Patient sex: M
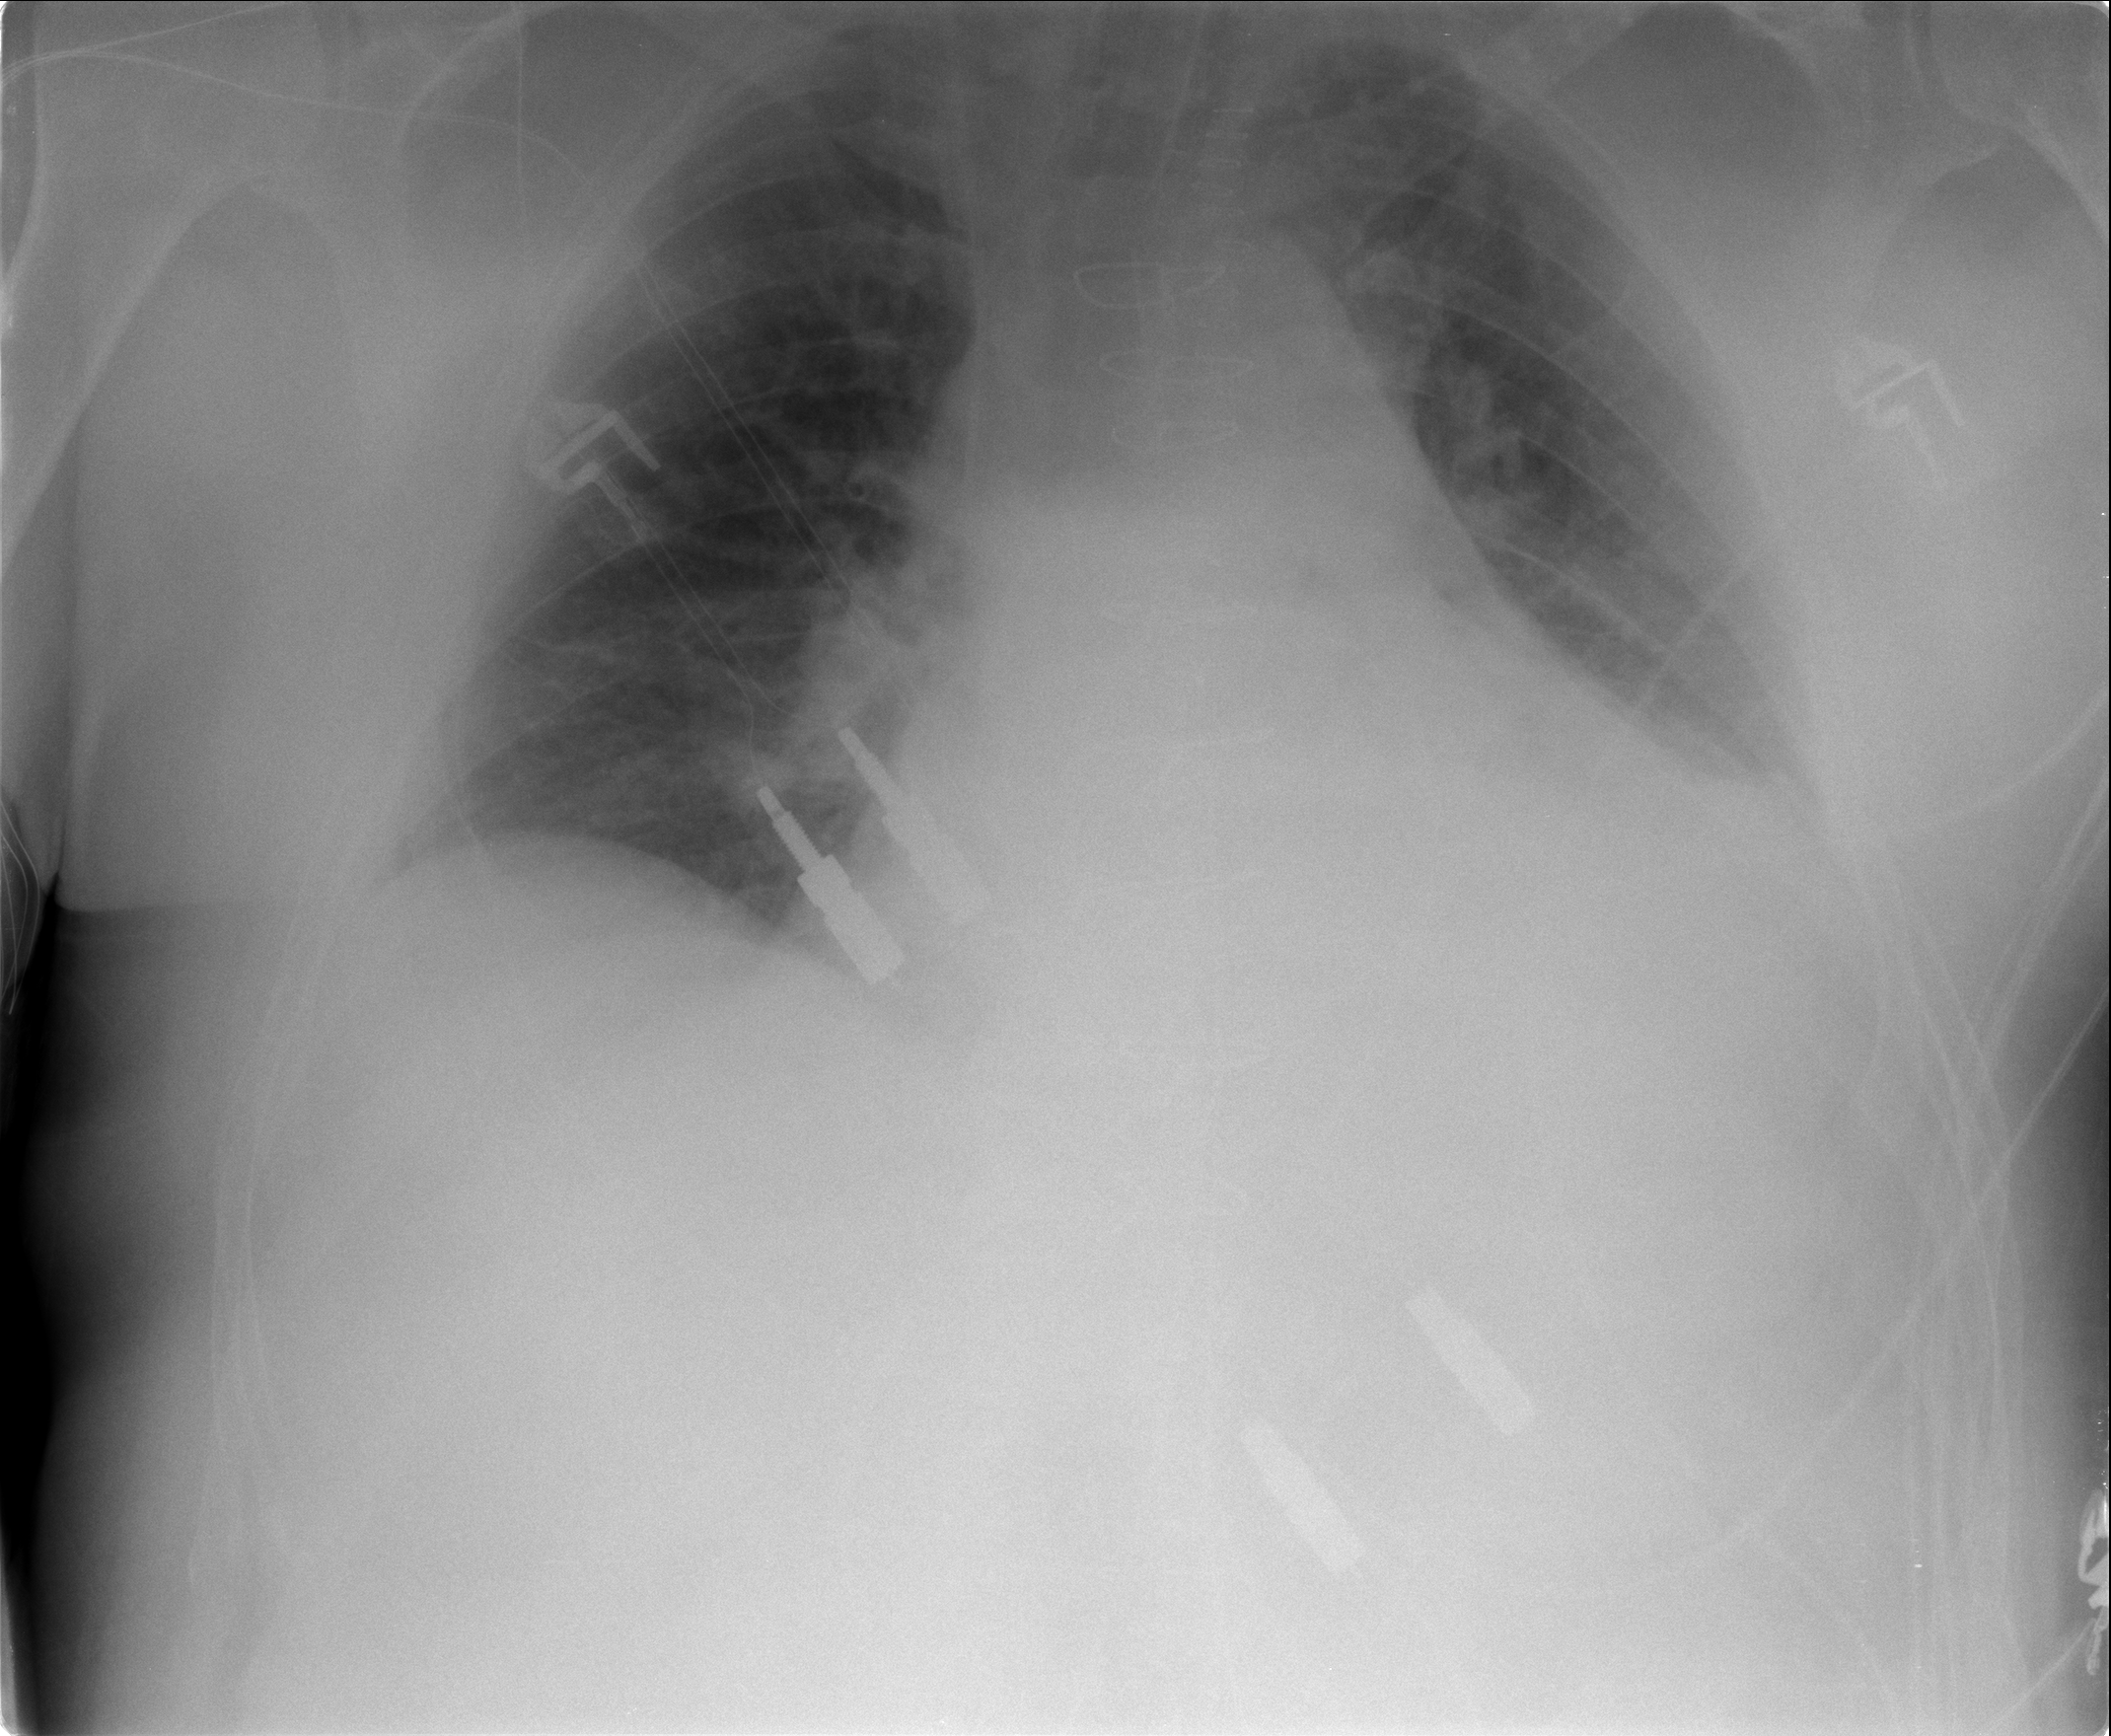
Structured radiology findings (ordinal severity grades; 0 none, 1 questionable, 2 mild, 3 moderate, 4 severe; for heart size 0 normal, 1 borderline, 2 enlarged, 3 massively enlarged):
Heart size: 2
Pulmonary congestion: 0
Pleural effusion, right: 0
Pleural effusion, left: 2
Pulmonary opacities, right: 0
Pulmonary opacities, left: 0
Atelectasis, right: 0
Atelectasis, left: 0